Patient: sex M, age 67
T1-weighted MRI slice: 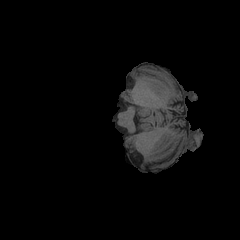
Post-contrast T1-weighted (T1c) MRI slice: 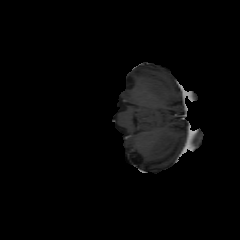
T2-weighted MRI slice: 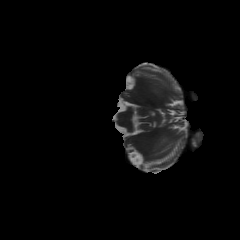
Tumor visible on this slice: no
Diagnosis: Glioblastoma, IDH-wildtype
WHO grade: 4